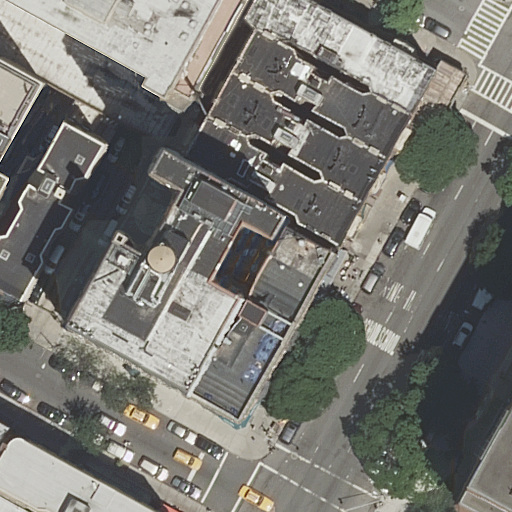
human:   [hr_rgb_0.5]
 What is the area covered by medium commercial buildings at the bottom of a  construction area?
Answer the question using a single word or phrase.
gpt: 0m2

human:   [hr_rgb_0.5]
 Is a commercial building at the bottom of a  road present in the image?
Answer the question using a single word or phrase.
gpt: no

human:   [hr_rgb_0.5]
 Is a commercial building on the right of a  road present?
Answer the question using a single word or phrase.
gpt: no

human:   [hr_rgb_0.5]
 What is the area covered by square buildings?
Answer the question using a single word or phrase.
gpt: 0m2

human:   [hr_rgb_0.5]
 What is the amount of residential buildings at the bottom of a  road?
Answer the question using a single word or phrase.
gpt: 10

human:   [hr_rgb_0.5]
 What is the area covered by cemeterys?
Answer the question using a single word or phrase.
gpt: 0m2

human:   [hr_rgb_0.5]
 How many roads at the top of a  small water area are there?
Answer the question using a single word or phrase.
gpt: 0

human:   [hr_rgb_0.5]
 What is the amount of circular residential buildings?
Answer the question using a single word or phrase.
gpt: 0

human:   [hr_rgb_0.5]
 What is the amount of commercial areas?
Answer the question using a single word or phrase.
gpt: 0

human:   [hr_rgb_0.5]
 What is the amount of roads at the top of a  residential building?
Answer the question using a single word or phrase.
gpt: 4

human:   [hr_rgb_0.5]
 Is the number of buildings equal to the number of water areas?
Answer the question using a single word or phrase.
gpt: no

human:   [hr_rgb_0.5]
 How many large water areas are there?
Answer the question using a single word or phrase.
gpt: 0

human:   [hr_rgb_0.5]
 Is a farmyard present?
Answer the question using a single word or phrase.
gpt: no

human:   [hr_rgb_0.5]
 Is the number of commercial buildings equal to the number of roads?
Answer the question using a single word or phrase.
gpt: no

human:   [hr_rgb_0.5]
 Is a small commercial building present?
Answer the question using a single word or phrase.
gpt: no

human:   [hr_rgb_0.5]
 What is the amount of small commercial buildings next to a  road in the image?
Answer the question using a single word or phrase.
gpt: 0

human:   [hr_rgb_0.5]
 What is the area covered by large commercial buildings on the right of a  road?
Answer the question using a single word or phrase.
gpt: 0m2

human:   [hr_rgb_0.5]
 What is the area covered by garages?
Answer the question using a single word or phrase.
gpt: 0m2

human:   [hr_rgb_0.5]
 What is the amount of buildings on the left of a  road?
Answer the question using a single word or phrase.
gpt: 12

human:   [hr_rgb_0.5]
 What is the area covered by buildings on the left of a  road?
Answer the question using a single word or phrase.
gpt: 4926m2

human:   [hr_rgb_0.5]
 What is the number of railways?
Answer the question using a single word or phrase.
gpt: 0

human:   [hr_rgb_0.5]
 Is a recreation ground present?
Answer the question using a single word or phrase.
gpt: no

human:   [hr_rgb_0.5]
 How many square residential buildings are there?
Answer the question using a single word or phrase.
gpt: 0

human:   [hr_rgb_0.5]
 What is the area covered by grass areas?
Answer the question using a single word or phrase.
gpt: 0m2

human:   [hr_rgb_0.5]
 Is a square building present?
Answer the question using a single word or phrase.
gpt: no

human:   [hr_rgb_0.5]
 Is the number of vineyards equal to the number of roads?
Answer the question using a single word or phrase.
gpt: no

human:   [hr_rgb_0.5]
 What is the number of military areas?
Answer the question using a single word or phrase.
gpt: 0

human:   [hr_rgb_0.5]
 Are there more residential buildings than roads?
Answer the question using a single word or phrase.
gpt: yes

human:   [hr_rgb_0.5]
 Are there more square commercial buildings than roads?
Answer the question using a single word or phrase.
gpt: no

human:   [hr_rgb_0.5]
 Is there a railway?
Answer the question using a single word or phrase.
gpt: no

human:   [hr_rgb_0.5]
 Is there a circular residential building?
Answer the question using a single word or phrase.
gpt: no

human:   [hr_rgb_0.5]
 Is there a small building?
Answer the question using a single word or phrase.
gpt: yes

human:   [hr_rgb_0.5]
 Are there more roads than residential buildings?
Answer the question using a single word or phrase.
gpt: no

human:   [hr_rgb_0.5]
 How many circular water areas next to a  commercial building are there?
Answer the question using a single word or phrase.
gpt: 0

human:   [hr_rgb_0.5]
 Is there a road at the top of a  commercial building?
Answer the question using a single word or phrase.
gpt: no

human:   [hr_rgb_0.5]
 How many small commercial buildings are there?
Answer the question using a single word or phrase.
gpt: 0